Question: I have created a table view like this:

These cells are different from each other. I want those cells to be clickable. But I couldn't figure out how to do it. On Android, there is a listener called
setOnItemClickListener but I don't know the equivalent on WPF. I know SelectedItem can be used for ListView but I need this exact view. I can't customize ListView.
Here is the code that I created for this table view:
'''
<Grid>
<ScrollViewer>
<StackPanel>
<ItemsControl x:Name="ListViewTableBorder" ItemsSource="{Binding TableName}" Selector.Selected="ListViewTableBorder_Selected">
<ItemsControl.ItemTemplate>
<DataTemplate>
<Border Style="{StaticResource sales_border}" MouseLeftButtonUp="Border_MouseLeftButtonUp">
<TextBlock Name="tablename" Text="{Binding tablename}" HorizontalAlignment="Center" VerticalAlignment="Center" Foreground="White" FontSize="20"/>
</Border>
</DataTemplate>
</ItemsControl.ItemTemplate>
<ItemsControl.ItemsPanel>
<ItemsPanelTemplate>
<WrapPanel/>
</ItemsPanelTemplate>
</ItemsControl.ItemsPanel>
</ItemsControl>
</StackPanel>
</ScrollViewer>
</Grid>
'''
Here is the sales_border styles:
'''
<Style x:Key="sales_border" TargetType="Border">
<Setter Property="Height" Value="100"/>
<Setter Property="Width" Value="100"/>
<Setter Property="Background" Value="#0a7d38"/>
<Setter Property="CornerRadius" Value="8"/>
<Setter Property="Margin" Value="5,5,0,0"/>
<Setter Property="Cursor" Value="Hand"/>
<Style.Triggers>
<Trigger Property="IsMouseOver" Value="True">
<Setter Property="Background" Value="#00d052"/>
</Trigger>
</Style.Triggers>
</Style>
'''
Here is the table data that I've used to create those cells.
'''
public hall_layout()
{
InitializeComponent();
var tablename = GetTableNames();
if (tablename.Count > 0)
{
ListViewTableBorder.ItemsSource = tablename;
}
}
private List<TableName> GetTableNames()
{
return new List<TableName>()
{
new TableName("Salon 1"),
new TableName("Salon 2"),
new TableName("Salon 3"),
new TableName("Salon 4"),
new TableName("Salon 5"),
new TableName("Salon 6"),
new TableName("Salon 7"),
new TableName("Salon 8"),
new TableName("Salon 9"),
new TableName("Salon 10"),
new TableName("Salon 11"),
new TableName("Salon 12"),
new TableName("Salon 13"),
new TableName("Salon 14"),
new TableName("Salon 15"),
new TableName("Salon 16"),
new TableName("Salon 16"),
new TableName("Salon 16"),
new TableName("Salon 16"),
new TableName("Salon 16"),
new TableName("Salon 16"),
new TableName("Salon 16"),
new TableName("Salon 16"),
new TableName("Salon 16"),
new TableName("Salon 16"),
new TableName("Salon 16"),
new TableName("Salon 16"),
};
}
'''
Any help would be appreciated.
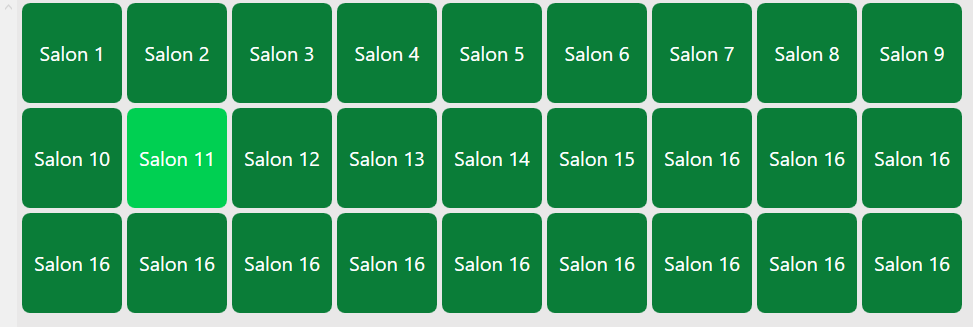
Answer: 'ItemsControl' doesn't handle 'SelectionChanged' and does not have 'SelectedItem' property. Instead you can use 'ListBox' with 'ItemsPanel' as 'WrapPanel', then you will get the 'SelectedItem' of 'ListBox' and can handle 'SelectionChanged'.
'''
<Grid>
<ScrollViewer>
<StackPanel>
<ListBox x:Name="ListViewTableBorder" ItemsSource="{Binding TableName}" SelectionChanged="ListViewTableBorder_Selected" ScrollViewer.HorizontalScrollBarVisibility="Disabled">
<ListBox.ItemTemplate>
<DataTemplate>
<Border Style="{StaticResource sales_border}">
<TextBlock Name="tablename" Text="{Binding tablename}" HorizontalAlignment="Center" VerticalAlignment="Center" Foreground="White" FontSize="20"/>
</Border>
</DataTemplate>
</ListBox.ItemTemplate>
<ListBox.ItemsPanel>
<ItemsPanelTemplate>
<WrapPanel IsItemsHost="True" Orientation="Horizontal"/>
</ItemsPanelTemplate>
</ListBox.ItemsPanel>
</ListBox>
</StackPanel>
</ScrollViewer>
</Grid>
'''